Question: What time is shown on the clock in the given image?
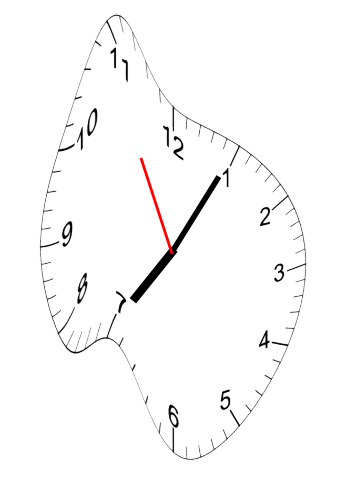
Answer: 07:04:55